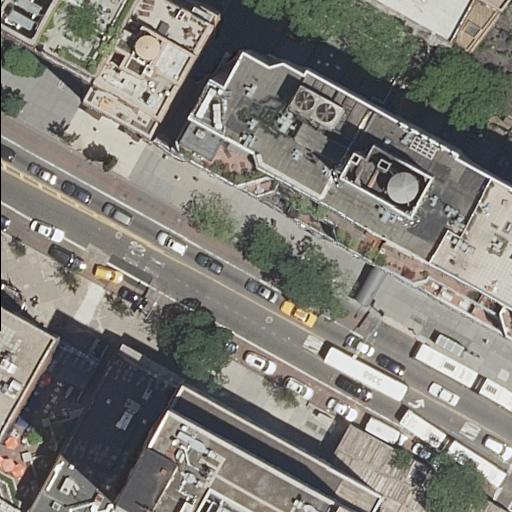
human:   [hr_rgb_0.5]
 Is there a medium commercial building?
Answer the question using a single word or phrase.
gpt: no

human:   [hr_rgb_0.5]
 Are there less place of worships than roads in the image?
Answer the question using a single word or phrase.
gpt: yes

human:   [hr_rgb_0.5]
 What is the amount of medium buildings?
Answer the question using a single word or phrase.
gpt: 3

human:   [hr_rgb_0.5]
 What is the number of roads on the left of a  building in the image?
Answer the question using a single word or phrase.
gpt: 2

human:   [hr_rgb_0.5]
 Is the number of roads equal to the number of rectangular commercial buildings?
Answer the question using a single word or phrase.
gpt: no

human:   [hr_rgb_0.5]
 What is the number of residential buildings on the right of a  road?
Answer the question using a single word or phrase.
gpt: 6

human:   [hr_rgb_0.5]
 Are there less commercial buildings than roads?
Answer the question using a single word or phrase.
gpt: yes

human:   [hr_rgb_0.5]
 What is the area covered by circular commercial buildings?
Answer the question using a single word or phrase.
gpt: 0m2

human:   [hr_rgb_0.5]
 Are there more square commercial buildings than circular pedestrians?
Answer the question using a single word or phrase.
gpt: no

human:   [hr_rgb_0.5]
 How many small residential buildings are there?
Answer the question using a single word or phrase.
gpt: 3

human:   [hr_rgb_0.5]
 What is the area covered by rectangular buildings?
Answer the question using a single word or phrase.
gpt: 1813m2

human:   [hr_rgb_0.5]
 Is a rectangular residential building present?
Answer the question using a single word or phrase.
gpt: yes

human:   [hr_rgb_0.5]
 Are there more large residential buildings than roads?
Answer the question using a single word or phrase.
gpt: no

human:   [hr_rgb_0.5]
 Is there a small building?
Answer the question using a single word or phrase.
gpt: yes

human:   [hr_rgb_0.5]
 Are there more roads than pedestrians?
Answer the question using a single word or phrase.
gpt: yes

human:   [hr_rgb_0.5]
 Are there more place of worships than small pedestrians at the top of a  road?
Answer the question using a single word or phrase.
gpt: yes

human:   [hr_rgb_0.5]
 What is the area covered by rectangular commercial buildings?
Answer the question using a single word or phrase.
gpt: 0m2

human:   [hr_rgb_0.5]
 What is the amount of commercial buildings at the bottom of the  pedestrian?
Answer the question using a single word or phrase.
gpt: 0

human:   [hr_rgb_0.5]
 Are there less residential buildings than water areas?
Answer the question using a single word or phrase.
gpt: no

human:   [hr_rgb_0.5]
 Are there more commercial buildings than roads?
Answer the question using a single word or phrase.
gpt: no

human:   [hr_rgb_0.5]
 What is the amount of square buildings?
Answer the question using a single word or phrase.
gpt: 0

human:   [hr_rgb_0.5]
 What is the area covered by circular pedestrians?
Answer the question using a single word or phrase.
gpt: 0m2

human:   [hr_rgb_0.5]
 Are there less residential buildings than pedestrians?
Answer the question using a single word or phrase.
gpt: no

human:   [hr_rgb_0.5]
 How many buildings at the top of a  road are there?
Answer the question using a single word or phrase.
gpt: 5

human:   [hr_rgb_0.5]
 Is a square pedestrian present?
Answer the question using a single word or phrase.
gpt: no

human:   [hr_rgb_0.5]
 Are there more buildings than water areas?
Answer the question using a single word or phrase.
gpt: yes

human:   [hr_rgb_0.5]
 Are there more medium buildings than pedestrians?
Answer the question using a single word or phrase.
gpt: yes

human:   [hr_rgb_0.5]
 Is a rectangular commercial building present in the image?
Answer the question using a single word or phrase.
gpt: no

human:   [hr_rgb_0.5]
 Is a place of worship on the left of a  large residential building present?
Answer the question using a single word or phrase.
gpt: yes

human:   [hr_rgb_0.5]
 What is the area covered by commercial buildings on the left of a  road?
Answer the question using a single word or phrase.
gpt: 0m2

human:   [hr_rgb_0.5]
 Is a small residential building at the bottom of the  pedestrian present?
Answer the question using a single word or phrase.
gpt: no

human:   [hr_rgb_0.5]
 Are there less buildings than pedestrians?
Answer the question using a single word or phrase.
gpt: no

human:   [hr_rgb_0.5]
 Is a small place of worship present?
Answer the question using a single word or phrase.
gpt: no

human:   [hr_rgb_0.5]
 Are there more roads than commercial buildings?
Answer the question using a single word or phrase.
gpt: yes

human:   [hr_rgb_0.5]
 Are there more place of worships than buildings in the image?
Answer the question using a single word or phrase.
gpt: no

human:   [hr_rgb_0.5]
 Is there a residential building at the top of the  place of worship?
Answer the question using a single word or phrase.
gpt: yes